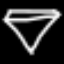
Label: diamond